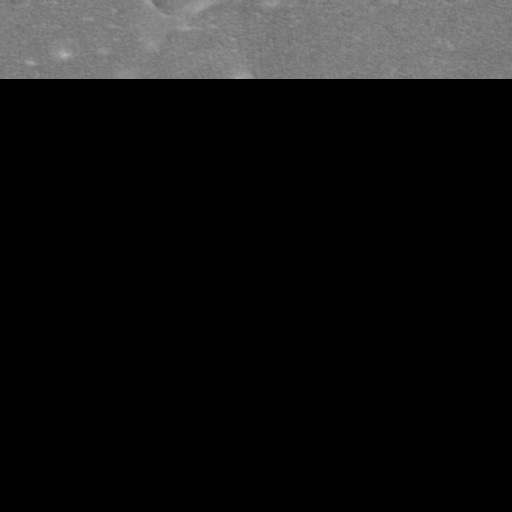
Classes present: Background